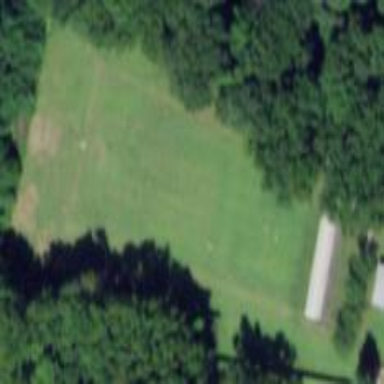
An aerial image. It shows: Archery pitch for leisure and sport.